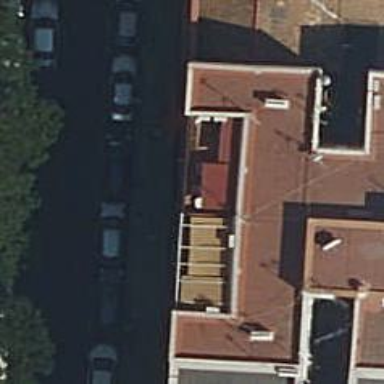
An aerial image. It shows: Motel.